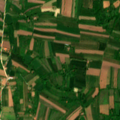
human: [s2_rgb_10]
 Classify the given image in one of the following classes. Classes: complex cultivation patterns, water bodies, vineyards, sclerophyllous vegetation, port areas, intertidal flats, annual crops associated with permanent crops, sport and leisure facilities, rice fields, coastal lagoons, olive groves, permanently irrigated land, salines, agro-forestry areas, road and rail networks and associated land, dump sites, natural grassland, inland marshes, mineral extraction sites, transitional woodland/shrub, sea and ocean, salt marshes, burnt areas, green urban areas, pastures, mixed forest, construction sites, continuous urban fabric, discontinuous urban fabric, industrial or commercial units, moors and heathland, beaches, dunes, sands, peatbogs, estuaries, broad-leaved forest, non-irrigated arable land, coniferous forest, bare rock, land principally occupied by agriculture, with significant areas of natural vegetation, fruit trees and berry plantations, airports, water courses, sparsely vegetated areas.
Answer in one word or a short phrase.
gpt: non-irrigated arable land, complex cultivation patterns